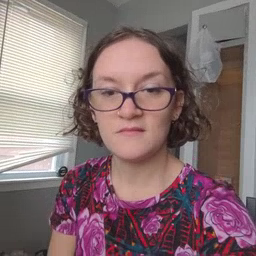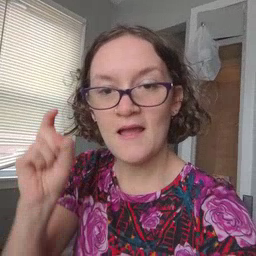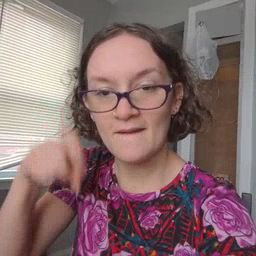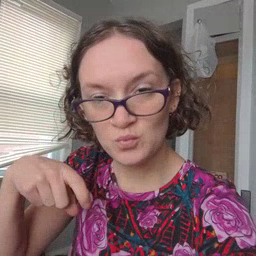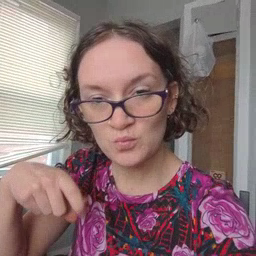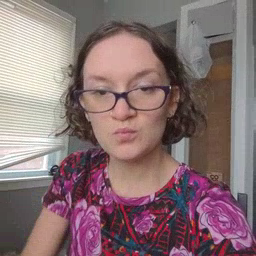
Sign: haveto